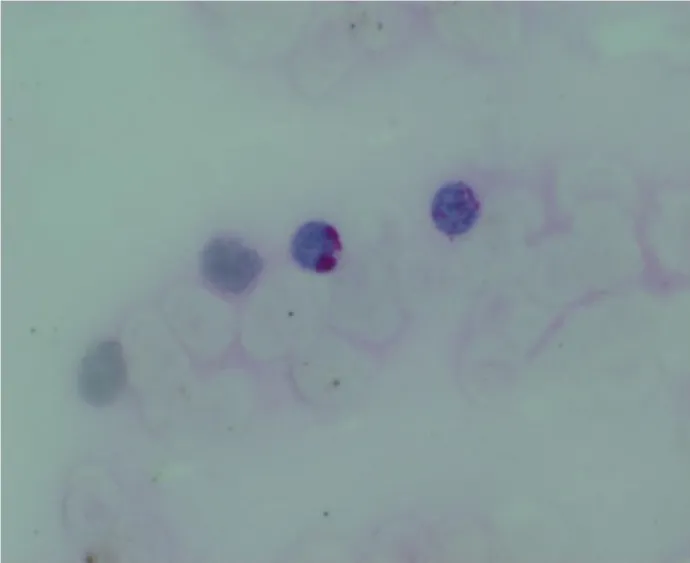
PAS X1000. Blasts show PAS block positivity.
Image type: pathology (pas)